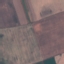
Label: AnnualCrop